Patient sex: F
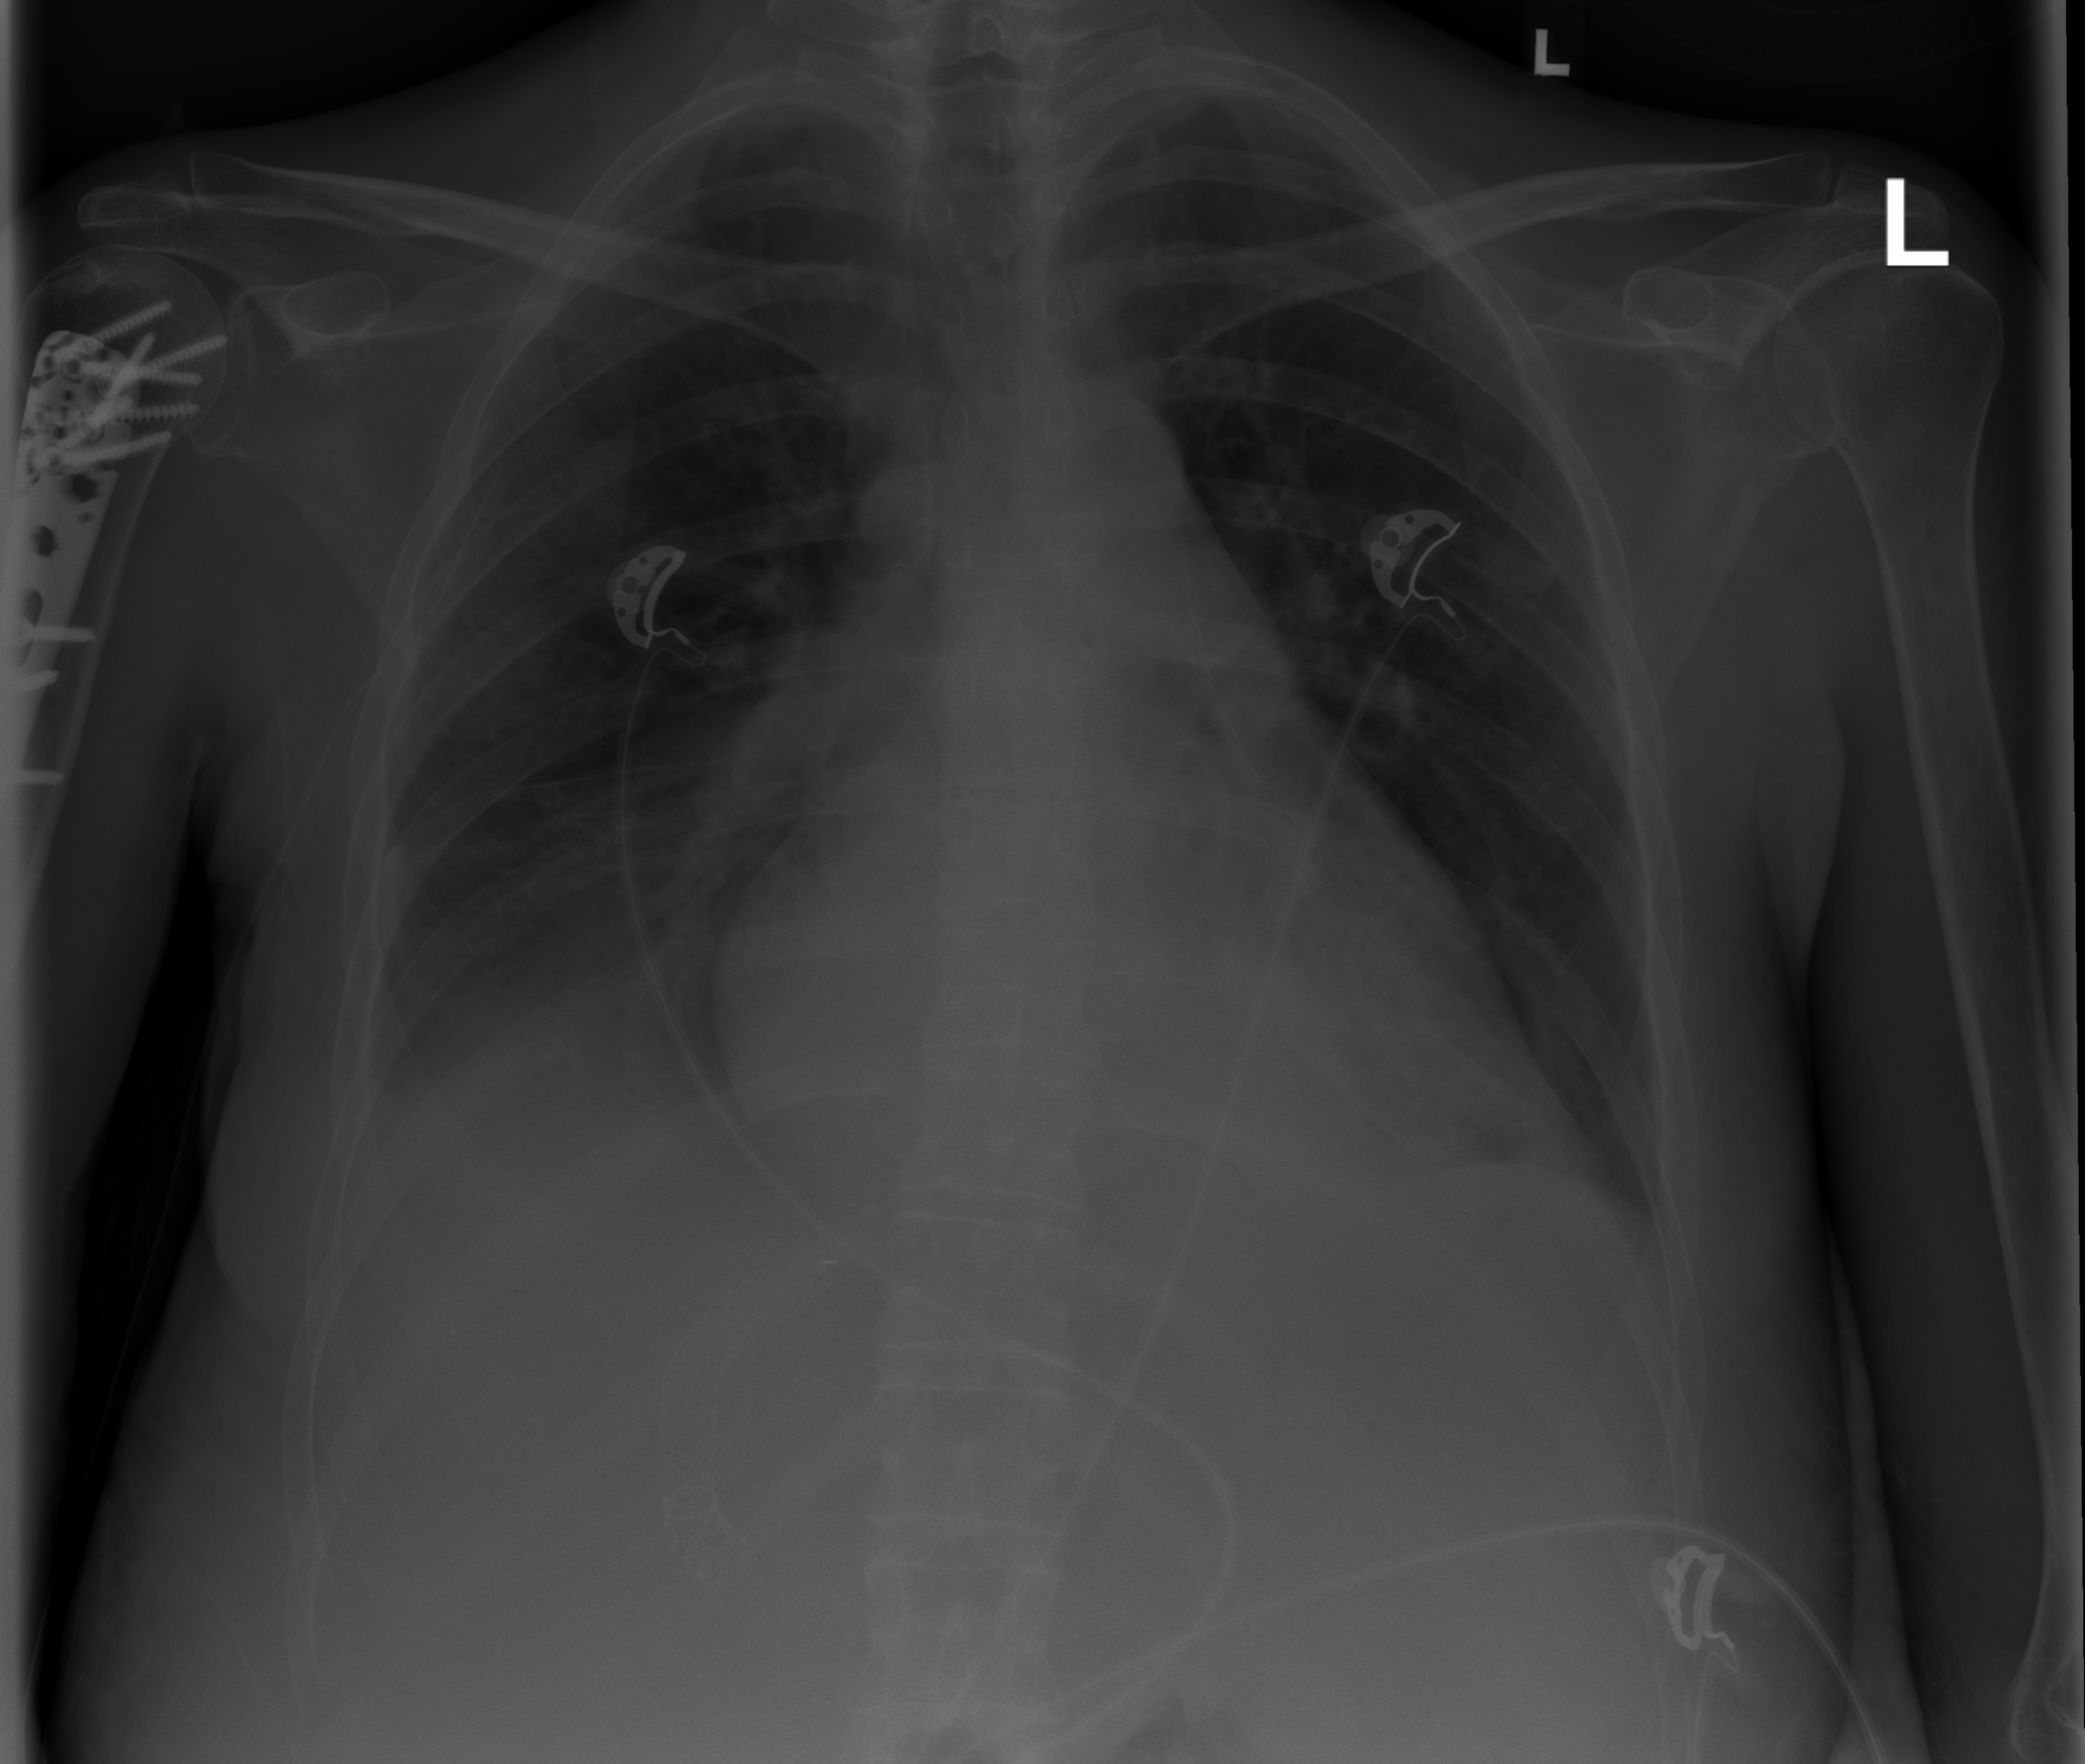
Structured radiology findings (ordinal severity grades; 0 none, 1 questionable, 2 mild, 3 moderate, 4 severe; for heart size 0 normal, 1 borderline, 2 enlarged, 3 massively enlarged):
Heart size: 2
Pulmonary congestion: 3
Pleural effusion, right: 3
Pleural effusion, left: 0
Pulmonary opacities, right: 1
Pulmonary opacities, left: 0
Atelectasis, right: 2
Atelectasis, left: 0